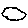
Label: cloud